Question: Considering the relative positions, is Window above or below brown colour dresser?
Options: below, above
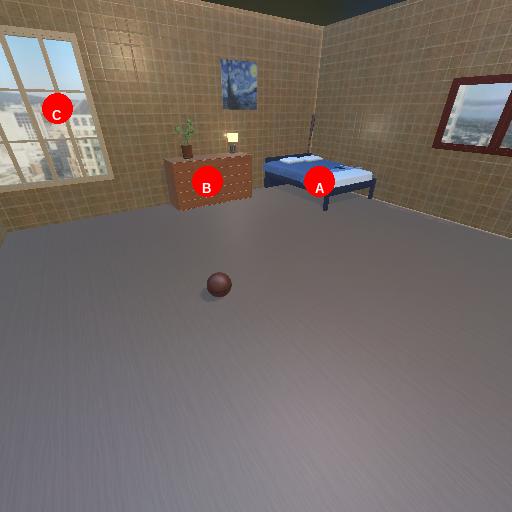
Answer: below